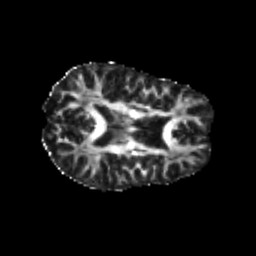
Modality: FA
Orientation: axial
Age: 22
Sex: female
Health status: healthy
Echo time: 0.074 s